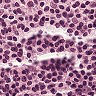
Metastatic tissue present: no